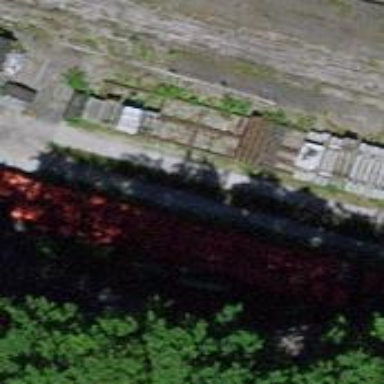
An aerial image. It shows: Railway service station.